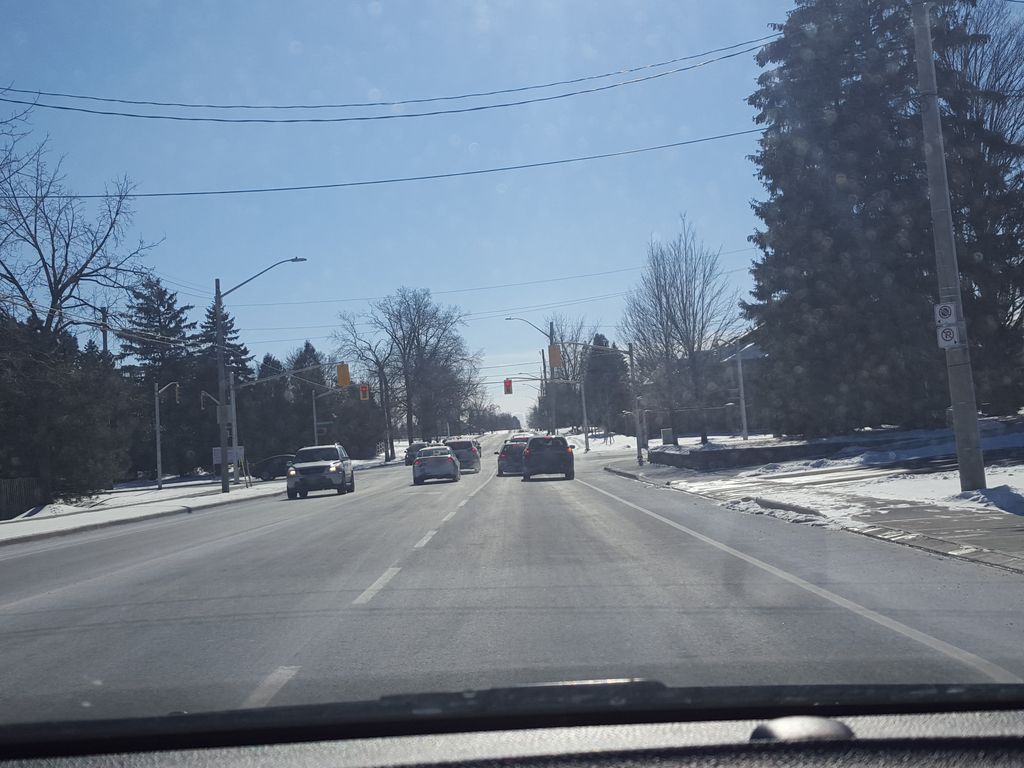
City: hamilton